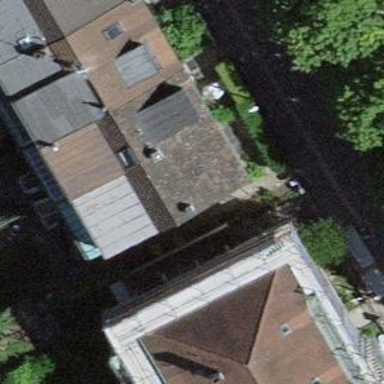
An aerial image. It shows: Terrace building.